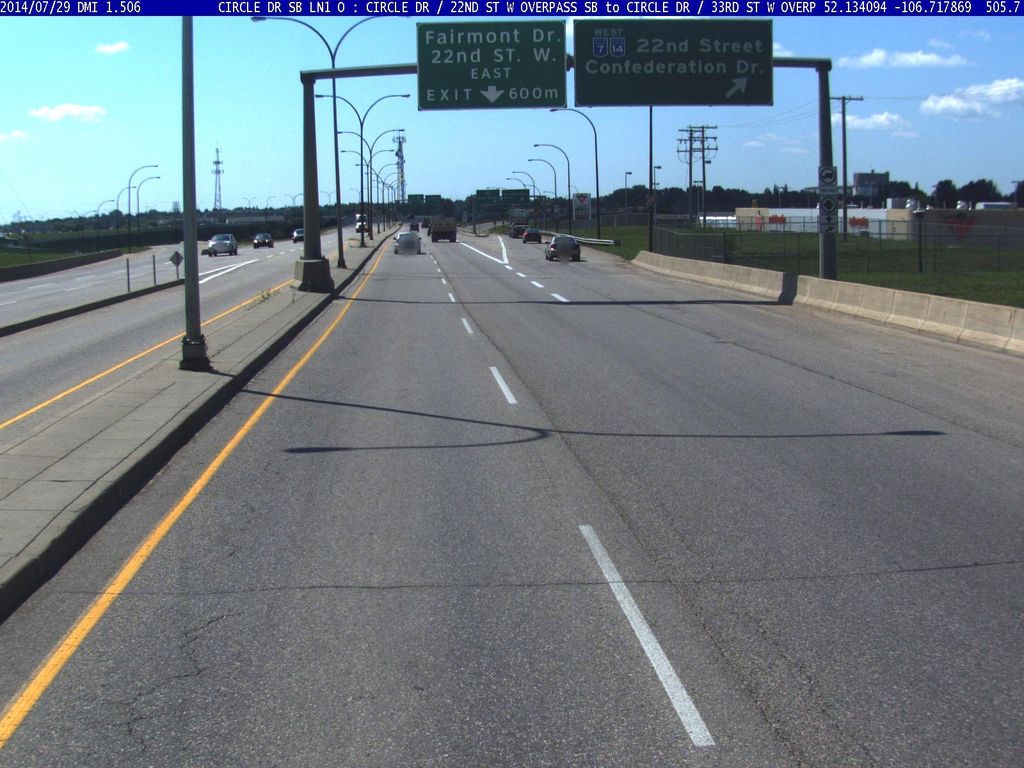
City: saskatoon